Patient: sex M, age 65
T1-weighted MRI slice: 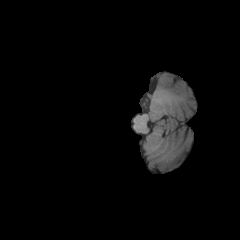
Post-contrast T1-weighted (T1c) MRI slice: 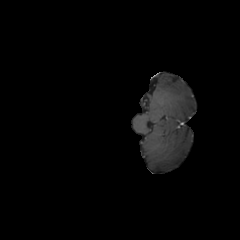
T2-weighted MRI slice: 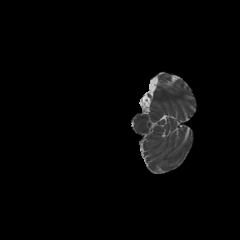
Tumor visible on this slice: no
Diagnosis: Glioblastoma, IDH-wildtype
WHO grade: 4